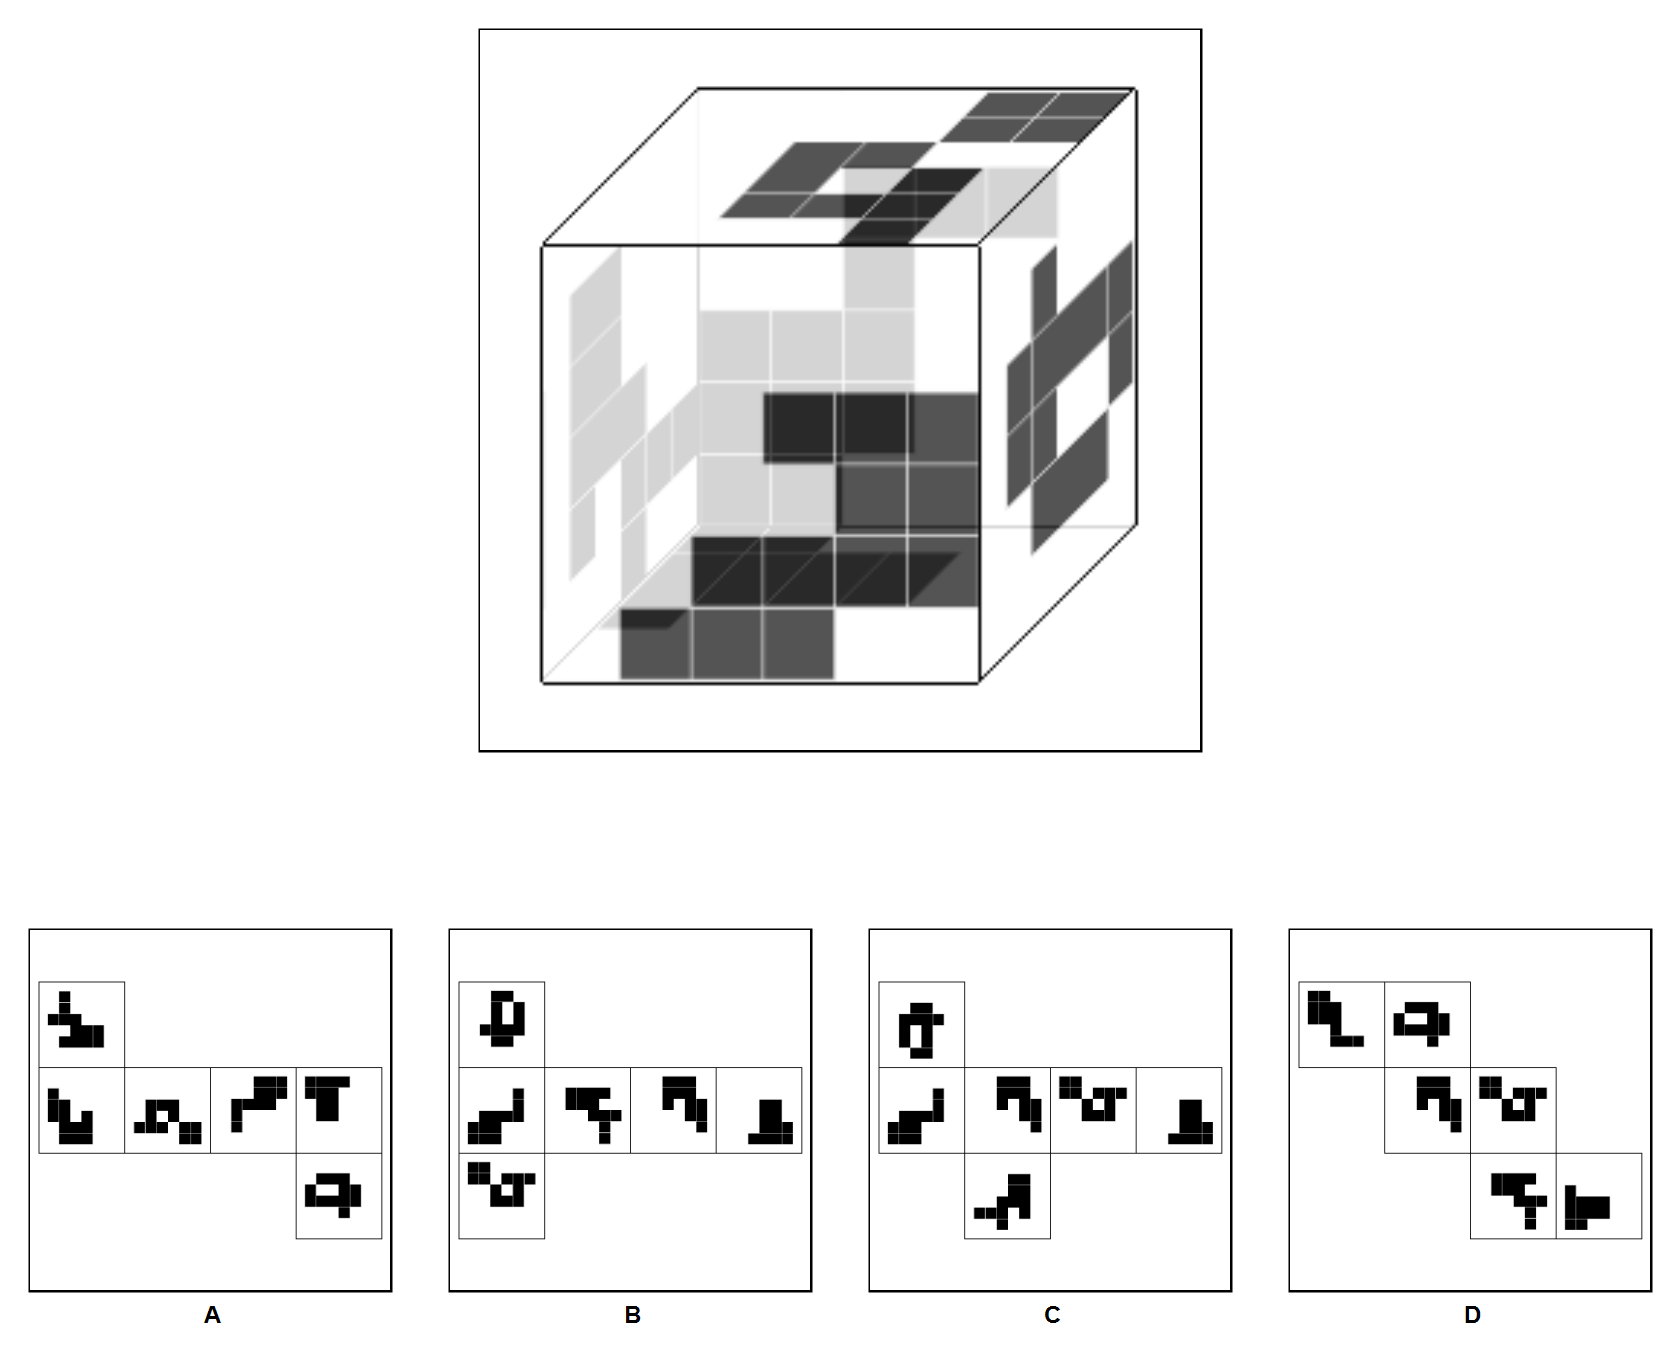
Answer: A